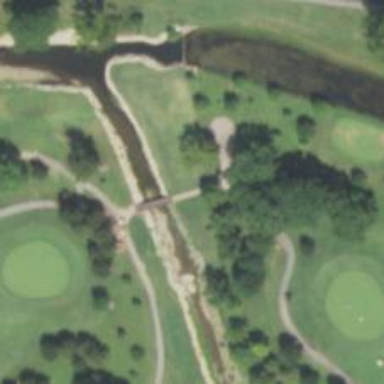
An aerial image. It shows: Path designated for golf carts.